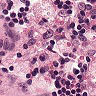
Metastatic tissue present: no